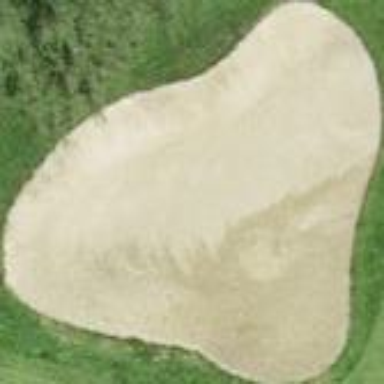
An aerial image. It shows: Sand bunker on golf course.